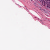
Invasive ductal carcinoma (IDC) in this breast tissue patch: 0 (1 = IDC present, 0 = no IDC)